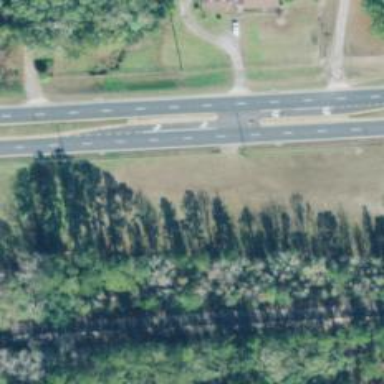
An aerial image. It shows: Asphalt dual carriageway categorized as trunk highway.